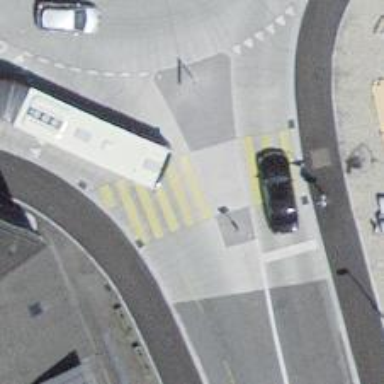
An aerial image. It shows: Uncontrolled crossing with pedestrian island.